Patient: sex M, age 23
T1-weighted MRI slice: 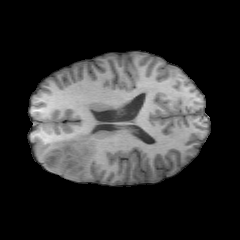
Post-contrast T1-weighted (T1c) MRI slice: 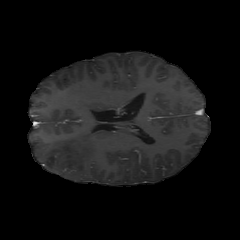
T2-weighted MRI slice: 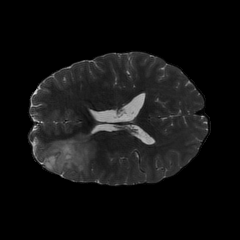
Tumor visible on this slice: yes
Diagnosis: Oligodendroglioma, IDH-mutant, 1p/19q-codeleted
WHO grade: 2